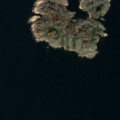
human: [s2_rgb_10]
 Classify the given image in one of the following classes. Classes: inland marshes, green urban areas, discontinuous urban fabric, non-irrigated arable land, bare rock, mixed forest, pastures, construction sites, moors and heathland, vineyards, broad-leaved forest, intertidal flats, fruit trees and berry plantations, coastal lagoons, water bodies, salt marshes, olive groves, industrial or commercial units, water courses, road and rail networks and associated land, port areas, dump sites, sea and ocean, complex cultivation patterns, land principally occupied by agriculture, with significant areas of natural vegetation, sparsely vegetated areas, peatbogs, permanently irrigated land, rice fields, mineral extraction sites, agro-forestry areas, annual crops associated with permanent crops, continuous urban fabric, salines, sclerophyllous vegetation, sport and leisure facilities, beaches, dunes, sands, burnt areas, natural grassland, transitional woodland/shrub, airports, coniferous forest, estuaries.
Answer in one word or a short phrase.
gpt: bare rock, sea and ocean